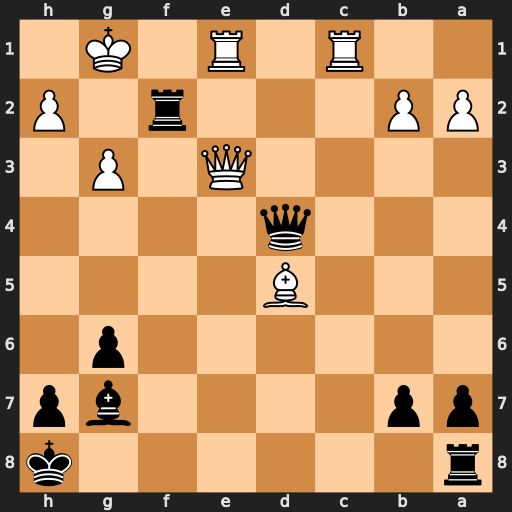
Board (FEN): r6k/pp4bp/6p1/3B4/3q4/4Q1P1/PP3r1P/2R1R1K1
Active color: b
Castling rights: -
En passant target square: -
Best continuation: Rf5 Qxd4 Bxd4+ Kg2 Rxd5